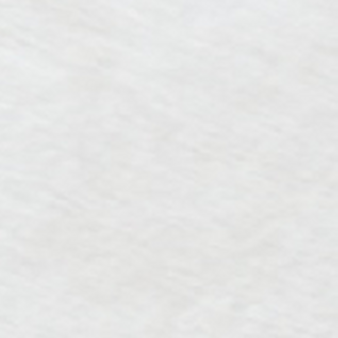
Label: other